Aerial crown-view tile of a tropical tree (Barro Colorado Island, Panama), acquired 20250317:
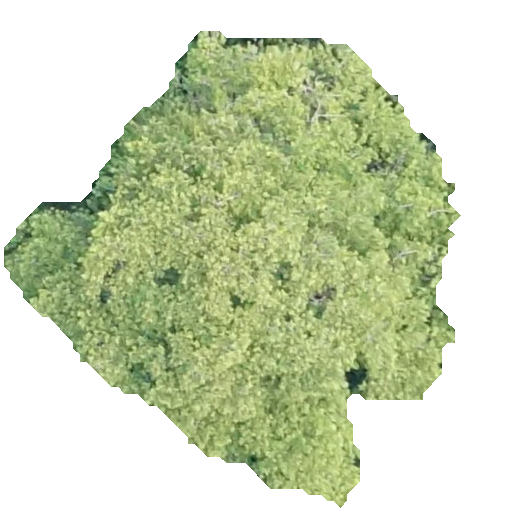
Species: Virola surinamensis
GBIF accepted scientific name: Virola surinamensis
Crown area: 199.738 m²